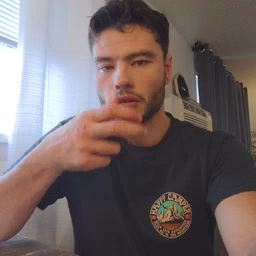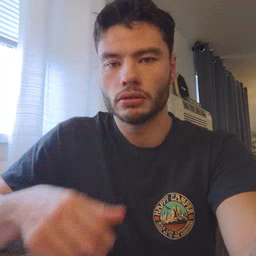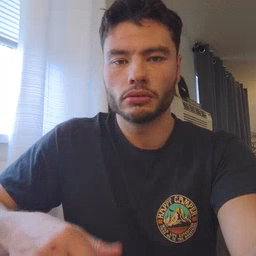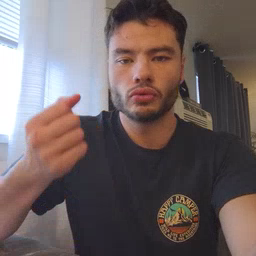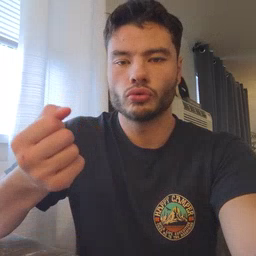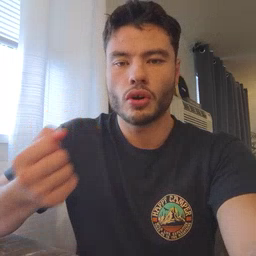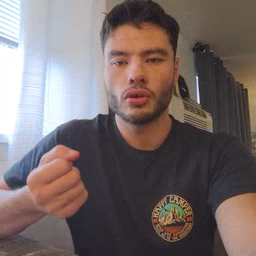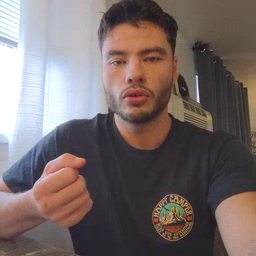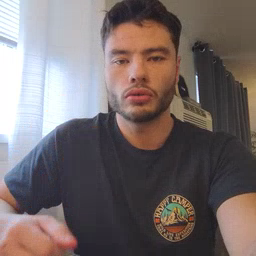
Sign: drawer